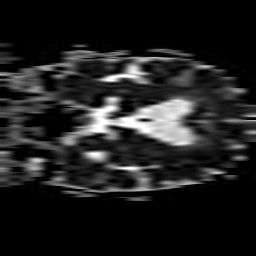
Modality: ADC
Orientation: coronal
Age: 54
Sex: female
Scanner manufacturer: philips
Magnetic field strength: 3 T
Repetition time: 3.799 s
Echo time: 0.06134 s